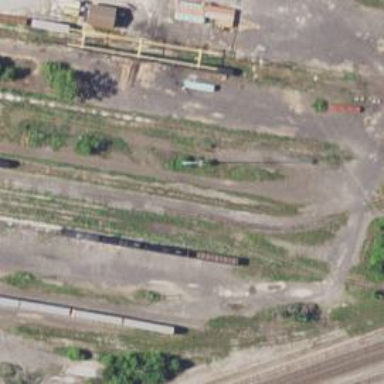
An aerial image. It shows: Railway siding for service.